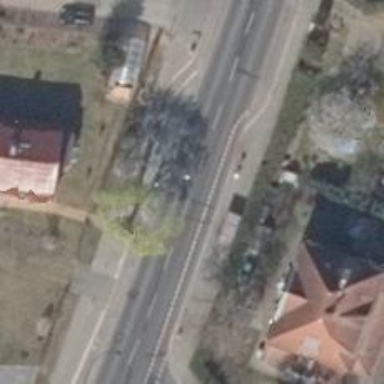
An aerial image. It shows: Tertiary road with asphalt surface. Both sides have sidewalks and there is cycle track on the left side.